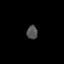
Tissue: prostate
Cell type: T cells
Senescence score: 0.3449
Nuclear area (px): 144
Mean DAPI intensity: 81.694